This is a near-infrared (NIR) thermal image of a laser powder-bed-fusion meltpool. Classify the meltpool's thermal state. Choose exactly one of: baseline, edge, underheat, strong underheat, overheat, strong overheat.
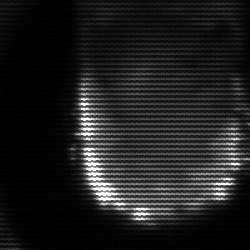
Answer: baseline